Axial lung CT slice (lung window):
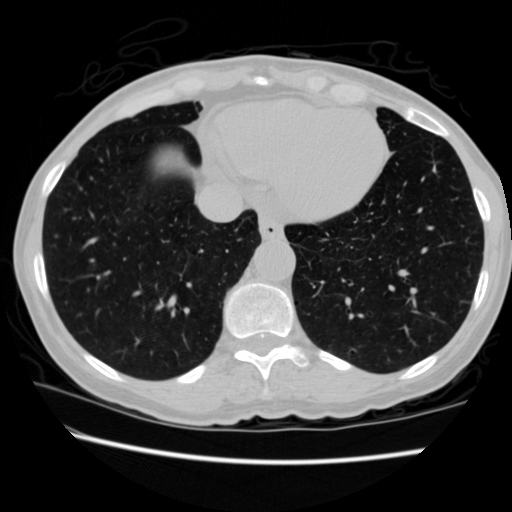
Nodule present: no